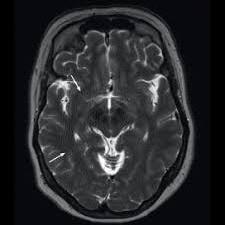
Label: notumor